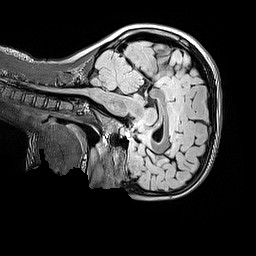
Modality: FLAIR
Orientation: sagittal
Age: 11
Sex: female
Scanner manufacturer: siemens
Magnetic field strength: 3 T
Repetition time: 5 s
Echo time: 0.388 s